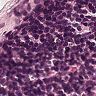
Metastatic tissue present: no